Question: I'm going to start with my project structure.

SpecialClaimsCaseManager.java - Where the error occurs:
'''
package com.redacted.sch.web.mvc.model;
//Some imports that don't matter
@Component
public class SpecialClaimsCaseManager {
@Autowired
private SpecialClaimsCaseRepositoryService<SpecialClaimsCaseDto> specialClaimsCaseRepositoryService;
public Collection<SpecialClaimsCase> findAll() {
return convertToSpecialClaimsCase(specialClaimsCaseRepositoryService.findAll()); //Error happens here. specialClaimsCaseRepositoryService is null
}
//Some irrelevant code finishing up the class
'''
SpecialClaimsCaseRespositoryService - The interface of the class which needs be injected:
'''
package com.redacted.sch.service;
public interface SpecialClaimsCaseRepositoryService<C extends SpecialClaimsCaseDto> {
//Some irrelevant interface code
}
'''
SpecialClaimsCaseRepositoryServiceImpl - The class which implements the interface. This is what should be injected.
'''
package com.redacted.sch.service.impl;
@Service
public class SpecialClaimsCaseRepositoryServiceImpl implements SpecialClaimsCaseRepositoryService<SpecialClaimsCaseDto> {
@Autowired
private SpecialClaimsCaseRepository repository; //This autowire actually works. Not relevant to the problem, though.
//Some code...
}
'''
ApplicationController - Controller obviously
'''
package com.redacted.web.mvc.controllers;
//Some imports
@Controller
public class ApplicationController {
@RequestMapping(value="/test", method=RequestMethod.GET)
public @ResponseBody Collection<SpecialClaimsCase> getCaseInJSON(@RequestParam Map<String, String> requestParams, ModelMap model) {
SpecialClaimsCaseManager caseManager = new SpecialClaimsCaseManager();
return new ArrayList<SpecialClaimsCase>(caseManager.findAll());
}
}
'''
Now to get to the configuration, we'll start with web.xml:
'''
<?xml version="1.0" encoding="UTF-8"?>
<web-app version="2.4" xmlns="http://java.sun.com/xml/ns/j2ee"
xmlns:xsi="http://www.w3.org/2001/XMLSchema-instance"
xsi:schemaLocation="http://java.sun.com/xml/ns/j2ee http://java.sun.com/xml/ns/j2ee/web-app_2_4.xsd">
<display-name>SpecialClaimsHandling</display-name>
<!-- Spring Configuration Files -->
<context-param>
<param-name>contextConfigLocation</param-name>
<param-value>
WEB-INF/applicationContext.xml
WEB-INF/application-security.xml
classpath*:sch_model_spring.xml
</param-value>
</context-param>
<!-- Spring Security Filters -->
<filter>
<filter-name>springSecurityFilterChain</filter-name>
<filter-class>
org.springframework.web.filter.DelegatingFilterProxy
</filter-class>
</filter>
<filter-mapping>
<filter-name>springSecurityFilterChain</filter-name>
<url-pattern>/*</url-pattern>
</filter-mapping>
<!-- Spring Listeners -->
<listener>
<listener-class>org.springframework.web.context.ContextLoaderListener</listener-class>
</listener>
<!-- MVC Filter -->
<servlet>
<servlet-name>dispatcher</servlet-name>
<servlet-class>org.springframework.web.servlet.DispatcherServlet</servlet-class>
<load-on-startup>1</load-on-startup>
</servlet>
<servlet-mapping>
<servlet-name>dispatcher</servlet-name>
<url-pattern>/*</url-pattern>
</servlet-mapping>
<!-- Session Configuration -->
<session-config>
<session-timeout>5</session-timeout>
</session-config>
</web-app>
'''
And dispatcher-servlet.xml:
'''
<?xml version="1.0" encoding="UTF-8"?>
<beans xmlns="http://www.springframework.org/schema/beans"
xmlns:xsi="http://www.w3.org/2001/XMLSchema-instance"
xmlns:context="http://www.springframework.org/schema/context"
xmlns:mvc="http://www.springframework.org/schema/mvc"
xsi:schemaLocation="http://www.springframework.org/schema/mvc
http://www.springframework.org/schema/mvc/spring-mvc-3.0.xsd
http://www.springframework.org/schema/beans
http://www.springframework.org/schema/beans/spring-beans-3.0.xsd
http://www.springframework.org/schema/context
http://www.springframework.org/schema/context/spring-context-3.0.xsd">
<context:component-scan base-package="com.redacted.sch.web.mvc.controllers"/>
<mvc:resources mapping="/resources/**" location="/resources/" />
<mvc:annotation-driven />
<bean class="org.springframework.web.servlet.view.InternalResourceViewResolver">
<property name="prefix" value="/WEB-INF/views/" />
<property name="suffix" value=".jsp" />
</bean>
</beans>
'''
applicationContext.xml:
'''
<?xml version="1.0" encoding="UTF-8"?>
<beans xmlns="http://www.springframework.org/schema/beans"
xmlns:xsi="http://www.w3.org/2001/XMLSchema-instance"
xmlns:context="http://www.springframework.org/schema/context"
xmlns:mvc="http://www.springframework.org/schema/mvc"
xsi:schemaLocation="http://www.springframework.org/schema/mvc
http://www.springframework.org/schema/mvc/spring-mvc-3.0.xsd
http://www.springframework.org/schema/beans
http://www.springframework.org/schema/beans/spring-beans-3.0.xsd
http://www.springframework.org/schema/context
http://www.springframework.org/schema/context/spring-context-3.0.xsd">
<context:component-scan base-package="com.redacted.sch.web.mvc.controllers"/>
<mvc:resources mapping="/resources/**" location="/resources/" />
<mvc:annotation-driven />
<bean class="org.springframework.web.servlet.view.InternalResourceViewResolver">
<property name="prefix" value="/WEB-INF/views/" />
<property name="suffix" value=".jsp" />
</bean>
</beans>
'''
And finally sch_model_spring.xml:
'''
<?xml version="1.0" encoding="UTF-8"?>
<beans xmlns="http://www.springframework.org/schema/beans"
xmlns:xsi="http://www.w3.org/2001/XMLSchema-instance"
xmlns:context="http://www.springframework.org/schema/context"
xmlns:tx="http://www.springframework.org/schema/tx"
xsi:schemaLocation="http://www.springframework.org/schema/context http://www.springframework.org/schema/context/spring-context.xsd
http://www.springframework.org/schema/beans http://www.springframework.org/schema/beans/spring-beans.xsd
http://www.springframework.org/schema/tx http://www.springframework.org/schema/tx/spring-tx.xsd">
<context:component-scan base-package="com.redacted.repository.jpa,
com.redacted.sch.domain.model,
com.redacted.sch.repository.jpa,
com.redacted.sch.service,
com.redacted.sch.service.impl"/>
<tx:annotation-driven />
<tx:jta-transaction-manager />
<!-- Data source used for testing -->
<bean id="dataSource" class="org.apache.commons.dbcp.BasicDataSource" destroy-method="close">
<property name="driverClassName" value="com.ibm.db2.jcc.DB2Driver" />
<property name="url" value="redacted.doesntmatter.com" />
<property name="username" value="redacted" />
<property name="password" value="redacted" />
</bean>
<bean id="entityManagerFactory" class="org.springframework.orm.jpa.LocalContainerEntityManagerFactoryBean">
<property name="persistenceUnitName" value="schManager" />
<property name="dataSource" ref="dataSource" />
</bean>
<bean id="transactionManager" class="org.springframework.orm.jpa.JpaTransactionManager">
<property name="entityManagerFactory" ref="entityManagerFactory" />
</bean>
</beans>
'''
OK, so after the wall of configuration files, classes, and structure, let's get to the problem. In 'SpecialClaimsCaseManager' I have the '@Autowired' 'SpecialClaimsCaseRepositoryService<SpecialClaimsCaseDto>' object, which is not actually getting wired. When it comes to be used, an NPE is thrown is the following stack trace:
(Short here, full thing supplied via <URL>
'''
[7/10/14 15:20:13:343 CDT] 000000fe webapp E com.ibm.ws.webcontainer.webapp.WebApp logServletError SRVE0293E: [Servlet Error]-[dispatcher]: java.lang.NullPointerException
at com.redacted.sch.web.mvc.model.SpecialClaimsCaseManager.findAll(SpecialClaimsCaseManager.java:26)
at com.redacted.sch.web.mvc.controllers.ApplicationController.getCaseInJSON(ApplicationController.java:43)
........
'''
From what I've gathered from previous help, this is a context problem. The context that 'SpecialClaimsCaseManager' is in does not have access to 'SpecialClaimsCaseRepositoryService'. I do not know why this is so, or how to resolve it. I have already gone through and refactored the project to what I thought would work, and still no luck. I am really stuck here and have no idea how to resolve the problem.
Much thanks for any assistance. If anything else is needed, please ask.
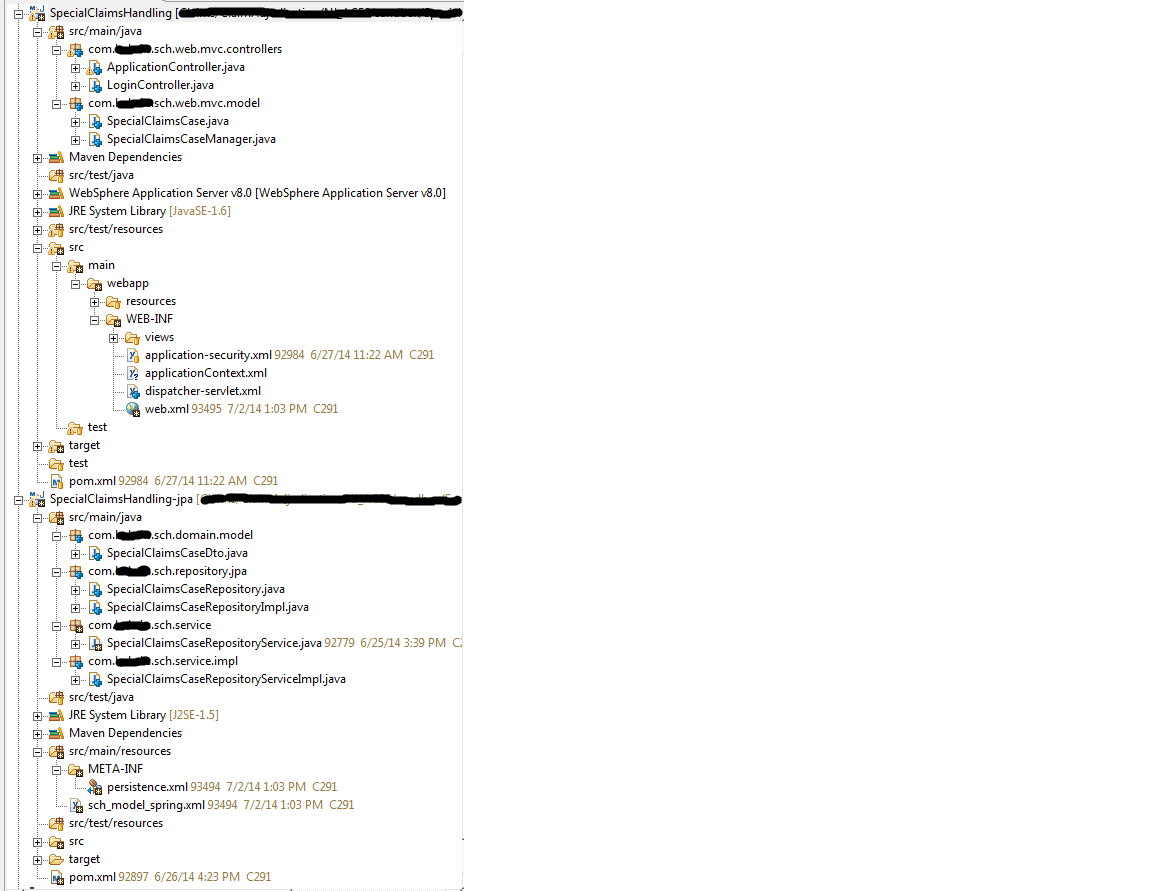
Answer: The moment you used new operator its not Spring managed.
Change your controller to:
'''
@Controller
public class ApplicationController {
@Autowired
SpecialClaimsCaseManager caseManager;
@RequestMapping(value="/test", method=RequestMethod.GET)
public @ResponseBody Collection<SpecialClaimsCase> getCaseInJSON(@RequestParam Map<String, String> requestParams, ModelMap model) {
....
return new ArrayList<SpecialClaimsCase>(caseManager.findAll());
}
}
'''